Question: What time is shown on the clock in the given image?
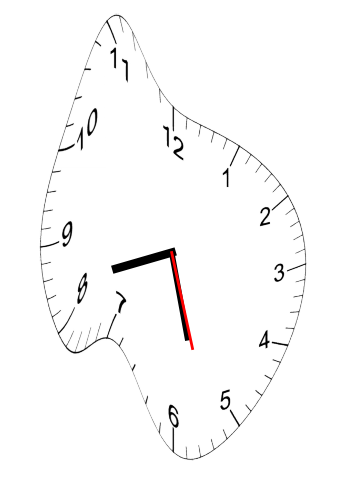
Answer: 08:27:27